Question: I am trying to implement the example shown in the official ng-table homepage <URL> as is.
So I copied and pasted to my project and it fails to show any data like below:

My HTML code is a partial html, loaded with ngRouter:
'''
<section class="content">
<h2>TABLE</h2>
<div ng-controller="TableCtrl">
<p><strong>page:</strong>{{tableParams.page()}}</p>
<p><strong>count per page:</strong>{{tabelParams.count()}}</p>
<table ng-table="tableParams" class="table">
<tr tr-repeat="user in $data">
<td data-title="'Name'">{{user.name}}</td>
<td data-title="'Age'">{{user.age}}</td>
</tr>
</table>
</div>
</section>
'''
My JS file is:
'''
var app = angular.module('pean', ['ngRoute', 'ngTable'])
app.config(['$routeProvider', '$locationProvider',
function($routeProvider, $locationProvider){
$routeProvider.
when('/', {
templateUrl: 'partials/home'
}).
when('/test', {
templateUrl: 'partials/test',
controller:'TableCtrl'
}).
Url: 'partials/read'
}).
otherwise({
redirectTo: '/'
});
$locationProvider.html5Mode(true);
}]);
app.controller('TableCtrl', function($scope, ngTableParams){
var data = [
{name: "Moroni", age: 50},
{name: "Tiancum", age: 43},
{name: "Jacob", age: 27},
{name: "Nephi", age: 29},
{name: "Enos", age: 34},
{name: "Tiancum", age: 43},
{name: "Jacob", age: 27},
{name: "Nephi", age: 29},
{name: "Enos", age: 34},
{name: "Tiancum", age: 43},
{name: "Jacob", age: 27},
{name: "Nephi", age: 29},
{name: "Enos", age: 34},
{name: "Tiancum", age: 43},
{name: "Jacob", age: 27},
{name: "Nephi", age: 29},
{name: "Enos", age: 34}
];
$scope.tableParams = new ngTableParams({
page:1,
count:10
},{
total:data.length,
getData:function($defer, params){
$defer.resolve(data.slice((params.page() -1) * params.count(), params.page() * params.count()));
}
});
});
'''
There isn't any error message on my chrome consol. So I don't see any reason why this is not working.
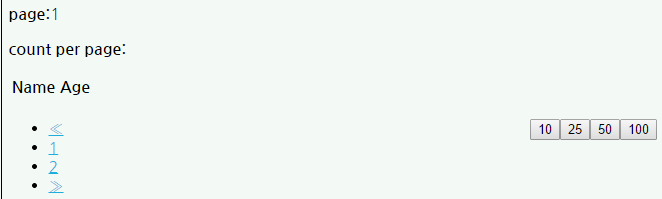
Answer: you are having 'tr-repeat="user in $data"'instead of
'ng-repeat="user in $data"'
in your code.
try to add your data as
'$scope.data = [...]'
instead of
'var data = [...]'
in your controller and refer it as
'ng-repeat="user in data"'
in your HTML
Hope this helps!